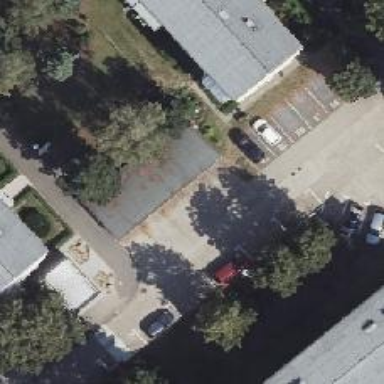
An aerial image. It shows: Group of garages.